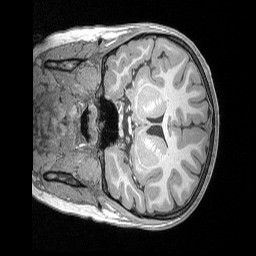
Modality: T1w
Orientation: coronal
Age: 10
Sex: female
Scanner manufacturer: siemens
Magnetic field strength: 3 T
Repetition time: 2.53 s
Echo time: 0.00164 s